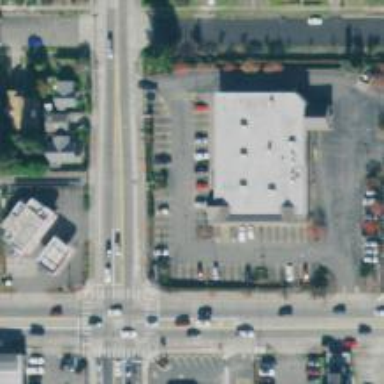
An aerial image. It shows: Parking space is available.